Interaction volume radius: 10 \u00c5
Interaction volume height: 25 \u00c5
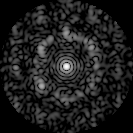
Disorder parameter: 0.7173